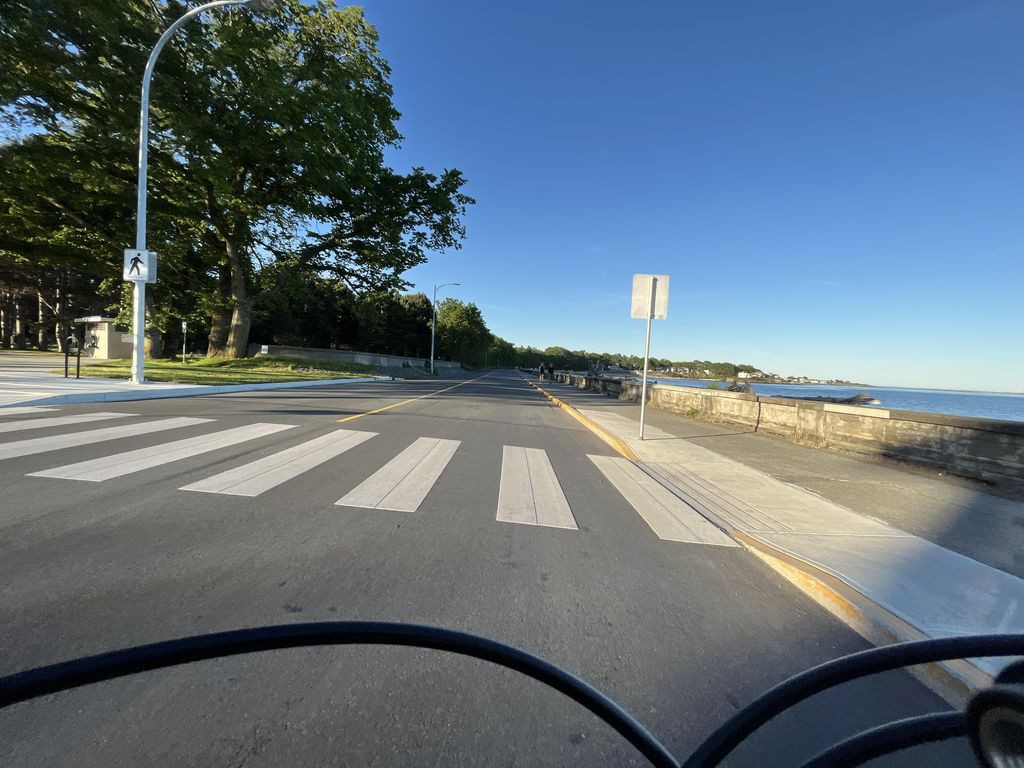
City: victoria